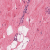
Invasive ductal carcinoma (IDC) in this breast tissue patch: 0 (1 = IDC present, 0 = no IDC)